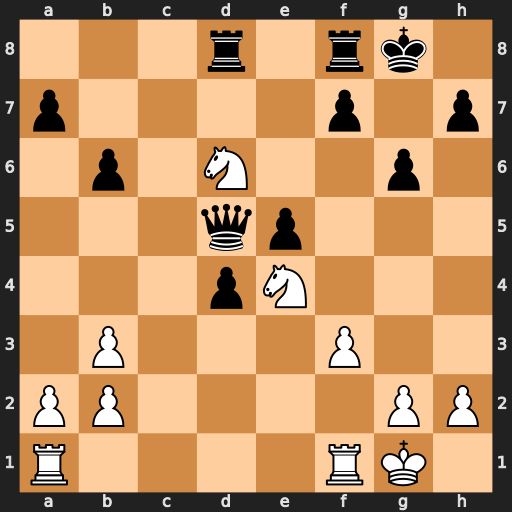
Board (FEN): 3r1rk1/p4p1p/1p1N2p1/3qp3/3pN3/1P3P2/PP4PP/R4RK1
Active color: w
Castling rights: -
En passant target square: -
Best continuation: Nf6+ Kh8 Nxd5